The image is a 2-D grayscale rendering of a rotating-machine vibration signal (signal-to-image). Diagnose the rotating machine from this image, choosing from: normal, misalignment, unbalance, looseness.
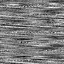
Answer: misalignment